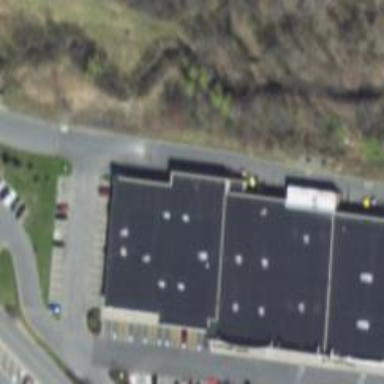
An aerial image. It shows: Retail building.